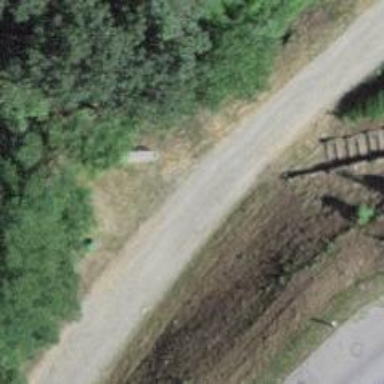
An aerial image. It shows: Unpaved track passing through tunnel with grade3 tracktype.